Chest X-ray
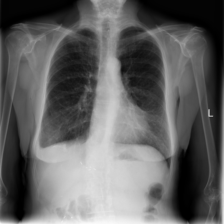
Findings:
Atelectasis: negative
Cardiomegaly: negative
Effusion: negative
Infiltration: negative
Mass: negative
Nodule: negative
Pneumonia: negative
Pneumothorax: negative
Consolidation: negative
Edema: negative
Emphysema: negative
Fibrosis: negative
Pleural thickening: positive
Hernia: negative